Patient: sex M, age 53
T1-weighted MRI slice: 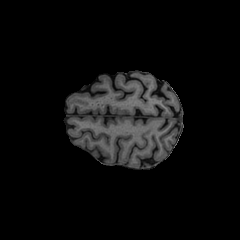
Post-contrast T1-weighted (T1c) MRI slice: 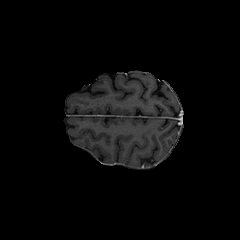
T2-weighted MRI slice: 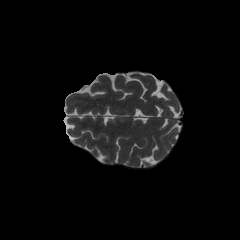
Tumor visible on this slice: no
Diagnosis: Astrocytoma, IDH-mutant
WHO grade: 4